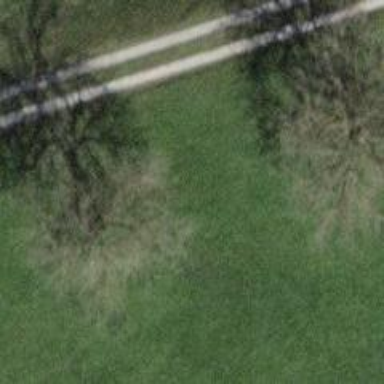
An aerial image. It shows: Single tag "natural: tree."